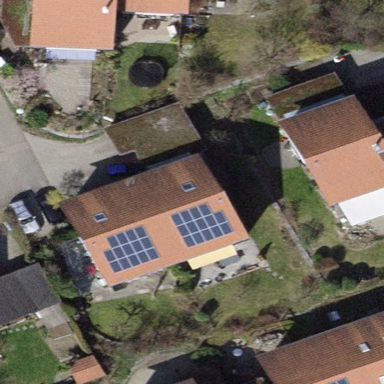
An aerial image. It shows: Semi-detached house with gabled roof.